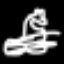
Label: squiggle